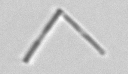
Label: Nanoneis